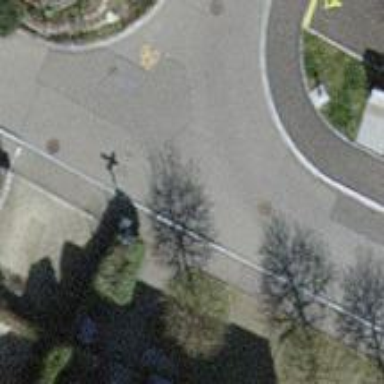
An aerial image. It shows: Residential road with asphalt surface and sidewalk on the left.